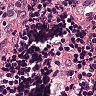
Metastatic tissue present: no